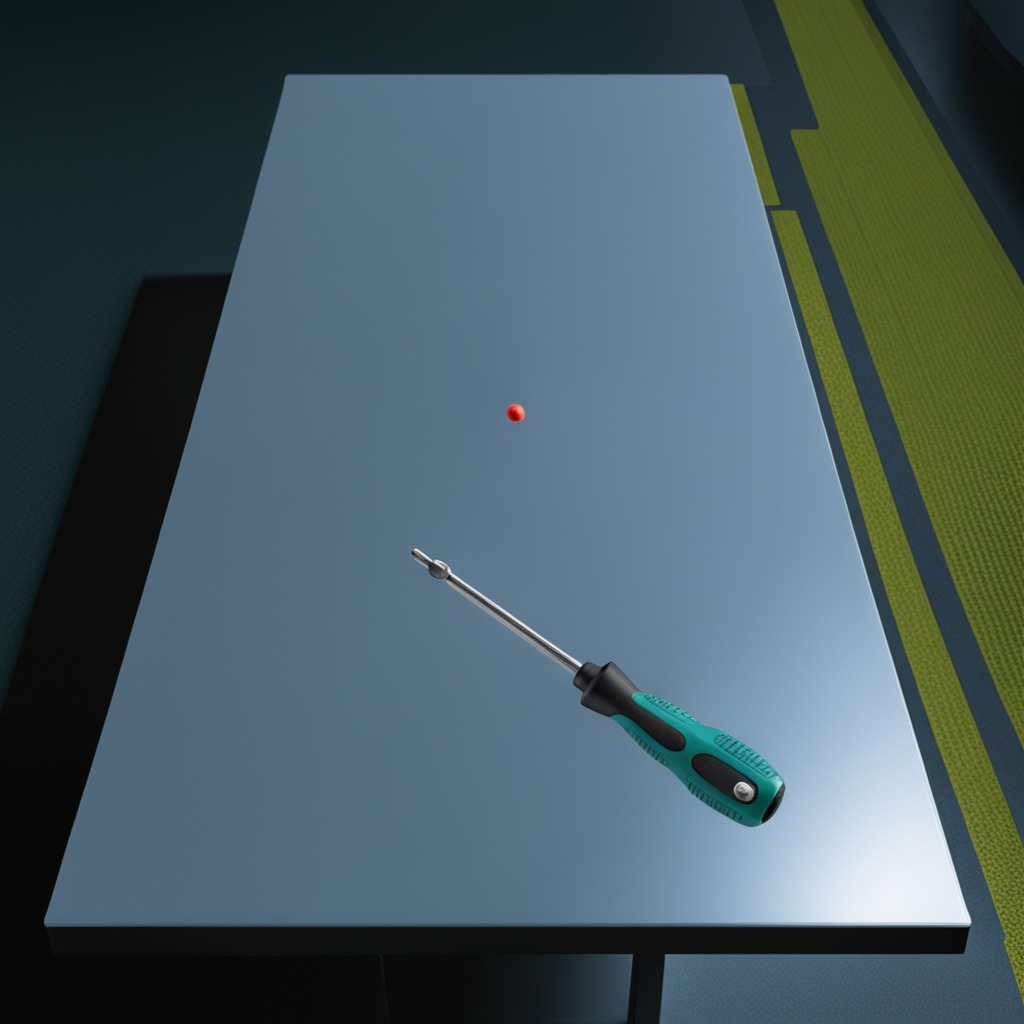
A screwdriver is lying on the table in the railway signal maintenance room.